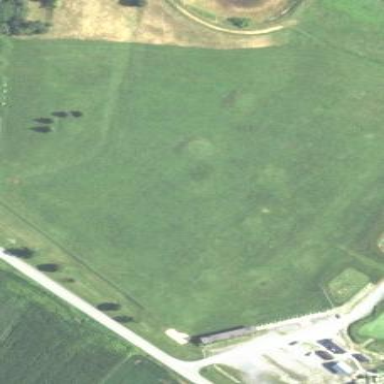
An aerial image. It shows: Golf rough area.